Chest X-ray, PA view. Patient: 20 years old, sex M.
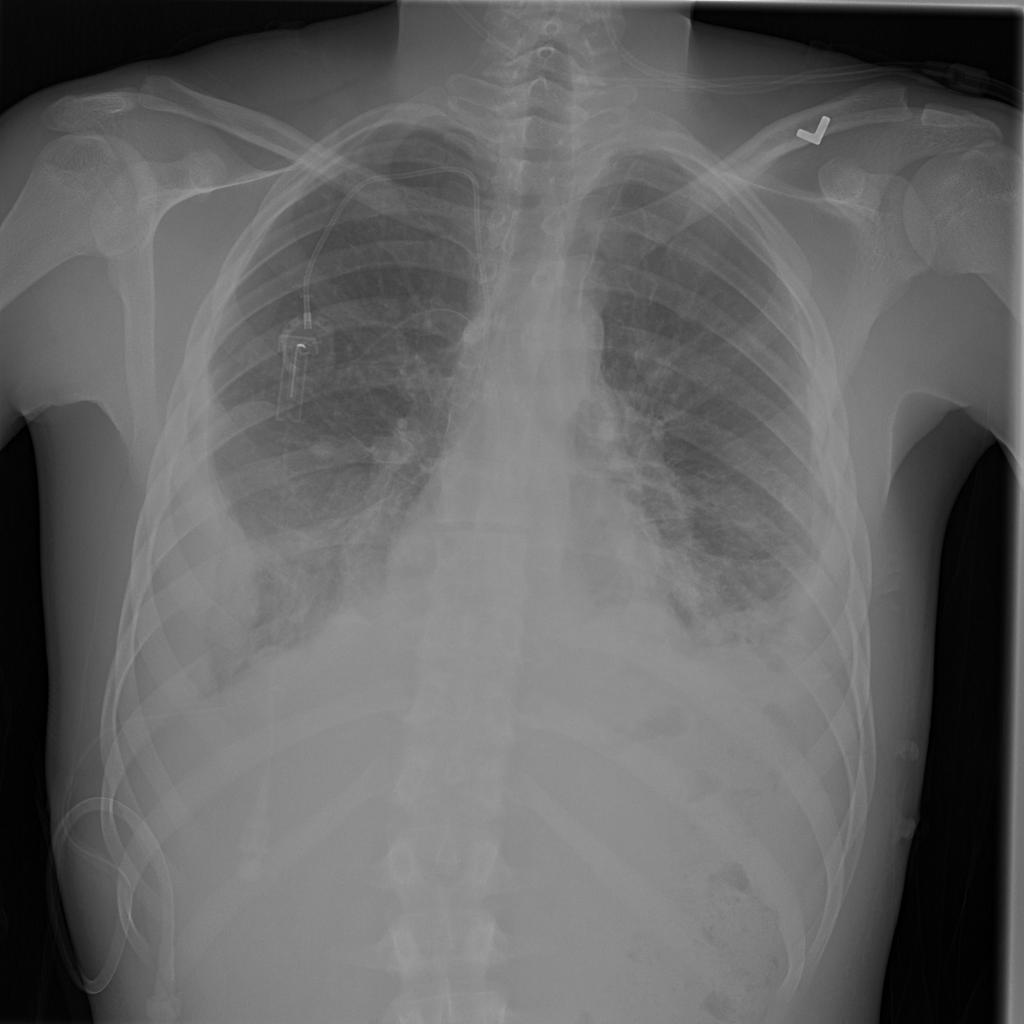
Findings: Effusion